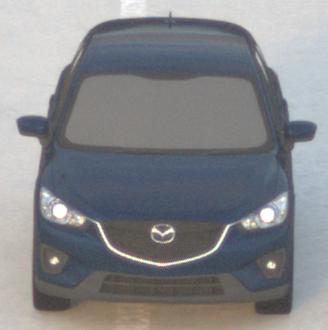
Make: Mazda
Model: CX-5 2.0 SKYACTIV-G 160
Detailed model: CX-5 (GH)
Model produced from: 2012/04
Model produced until: 2015/02
Doors: 5
Color: blue
Road condition: dry road
Daytime: sunrise or sunset
Contrast: low contrast